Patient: sex M, age 35
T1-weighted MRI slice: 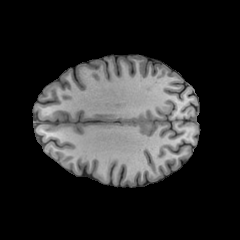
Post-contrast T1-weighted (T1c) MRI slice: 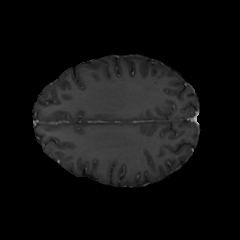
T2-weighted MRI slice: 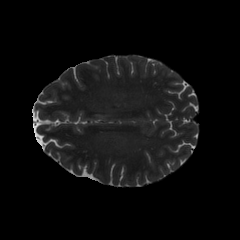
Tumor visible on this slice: no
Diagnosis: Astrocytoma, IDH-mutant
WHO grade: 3